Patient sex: M
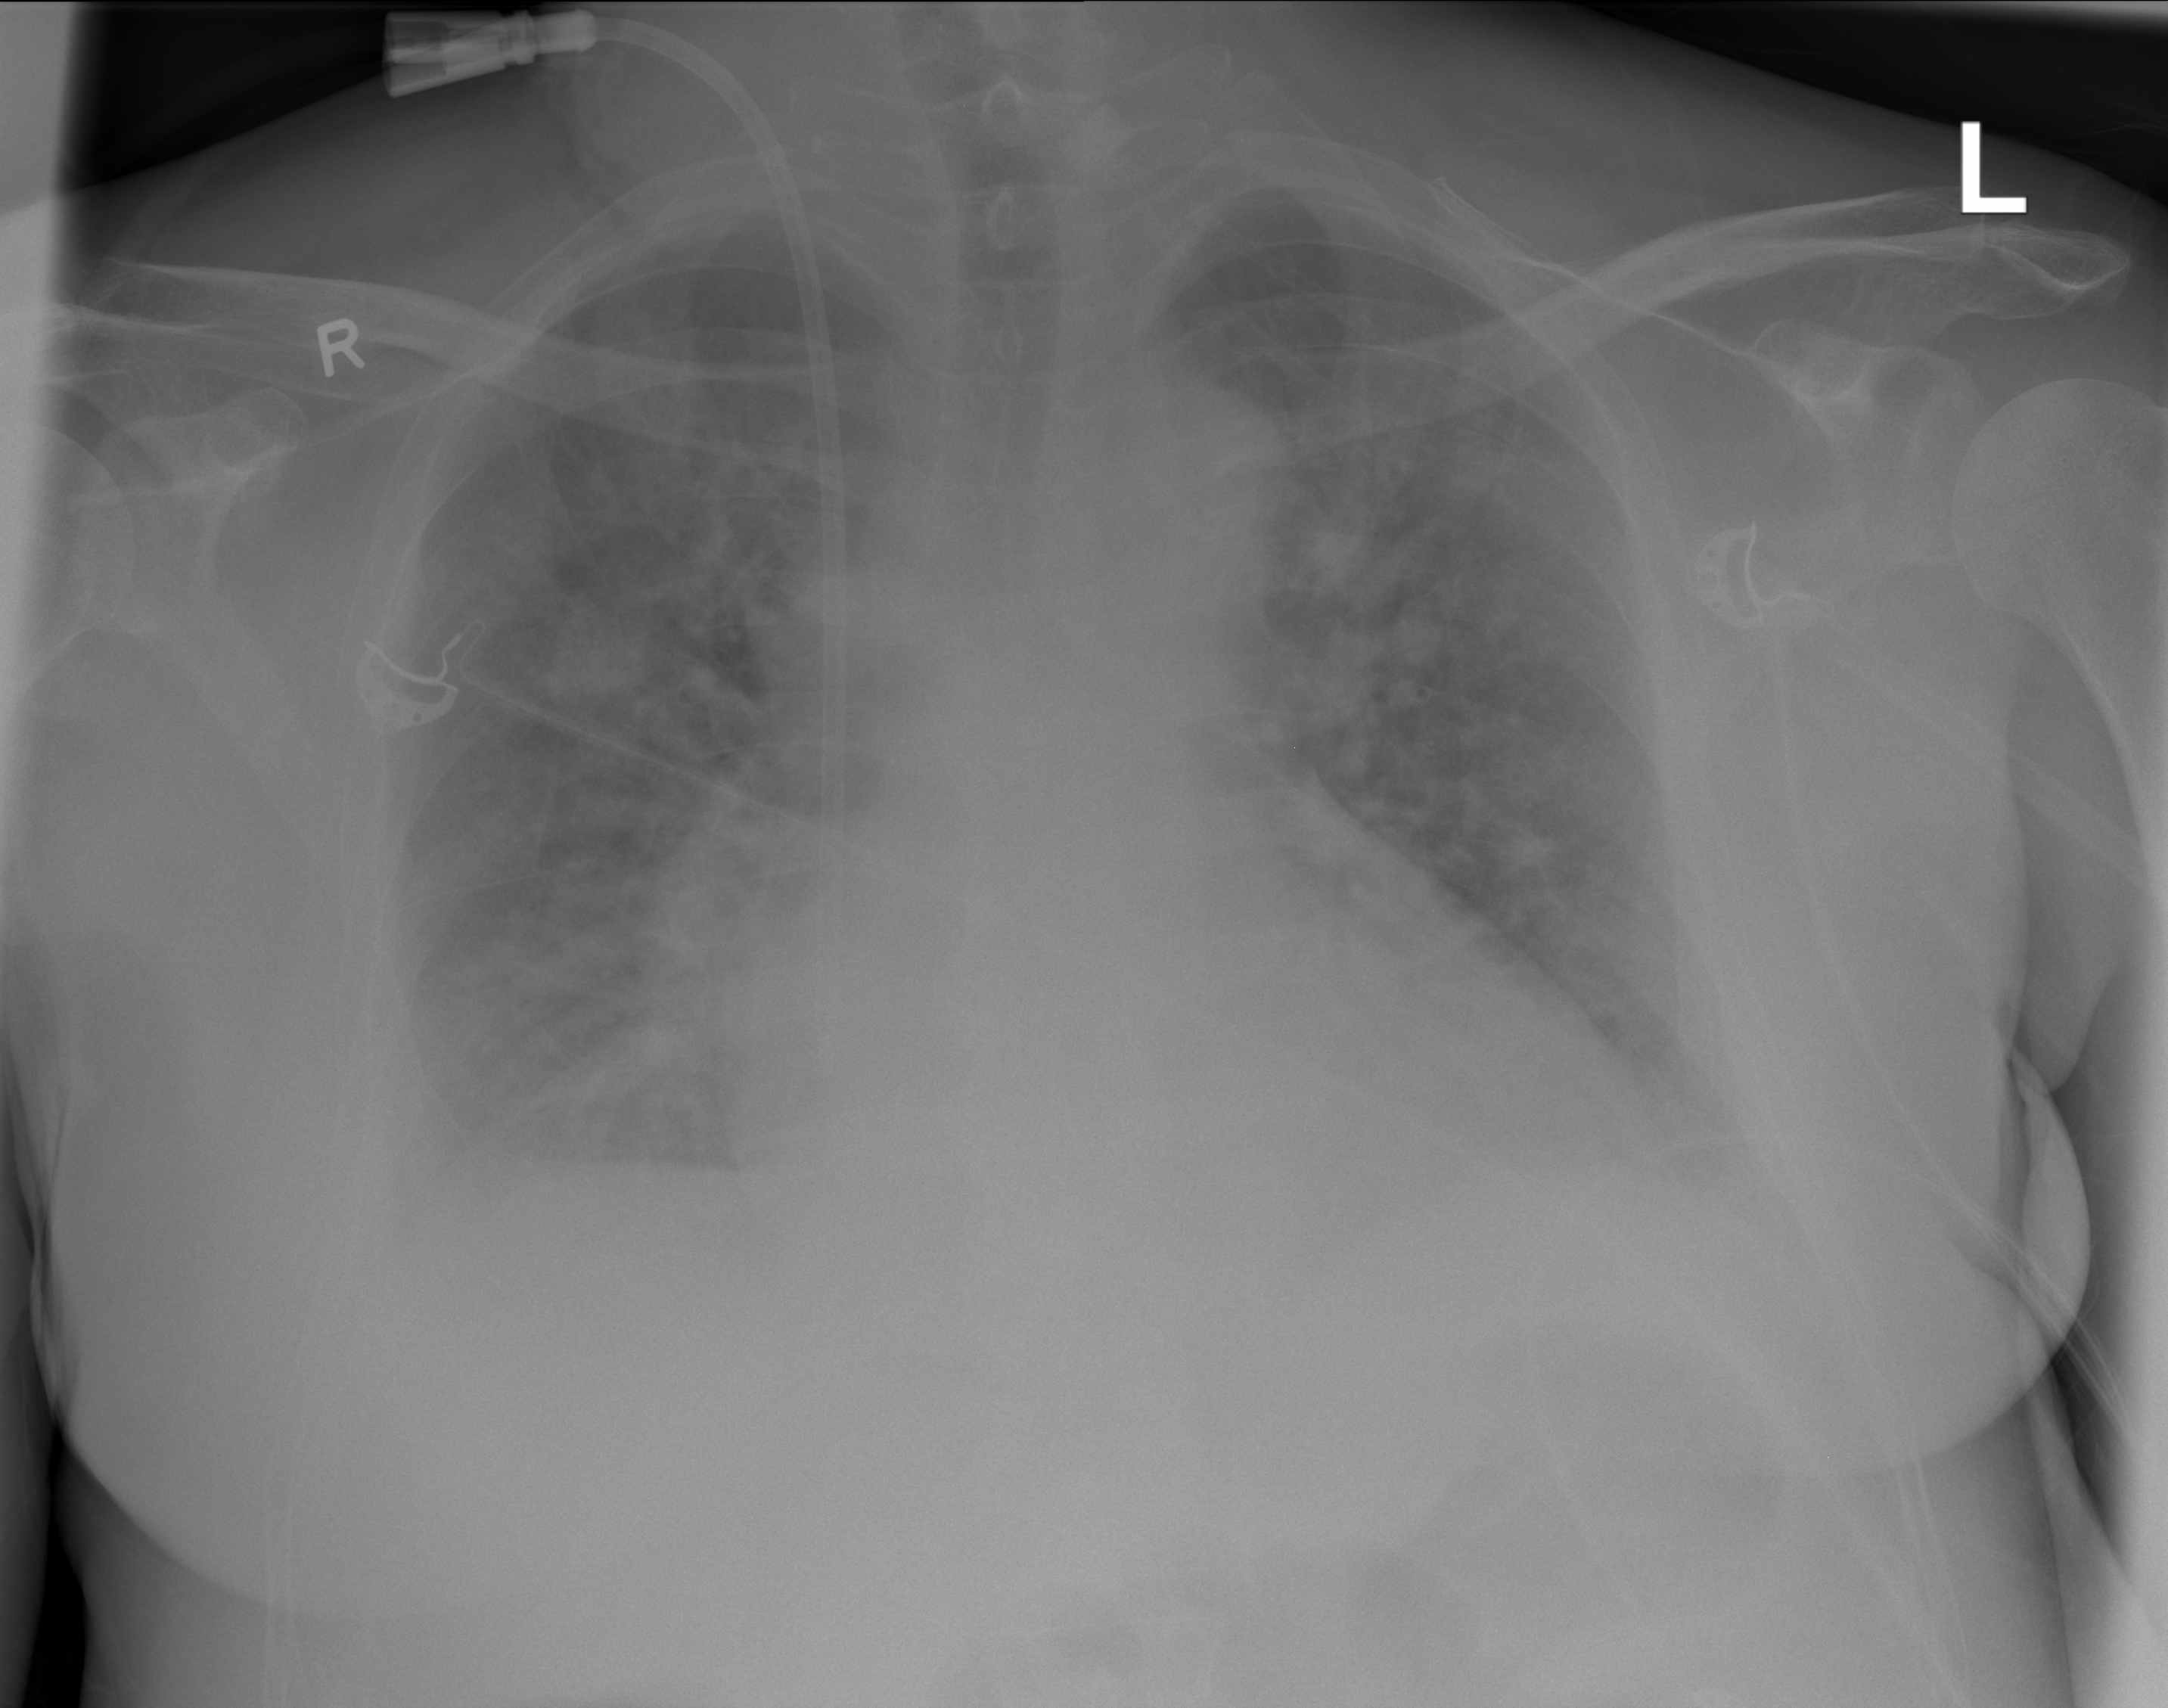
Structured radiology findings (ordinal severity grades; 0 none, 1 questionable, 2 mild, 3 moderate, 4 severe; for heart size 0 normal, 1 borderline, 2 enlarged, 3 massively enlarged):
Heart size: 2
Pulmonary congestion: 2
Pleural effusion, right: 3
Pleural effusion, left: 2
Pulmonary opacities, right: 2
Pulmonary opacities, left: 2
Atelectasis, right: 2
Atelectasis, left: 2